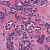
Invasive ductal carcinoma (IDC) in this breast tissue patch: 1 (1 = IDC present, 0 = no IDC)